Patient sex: F
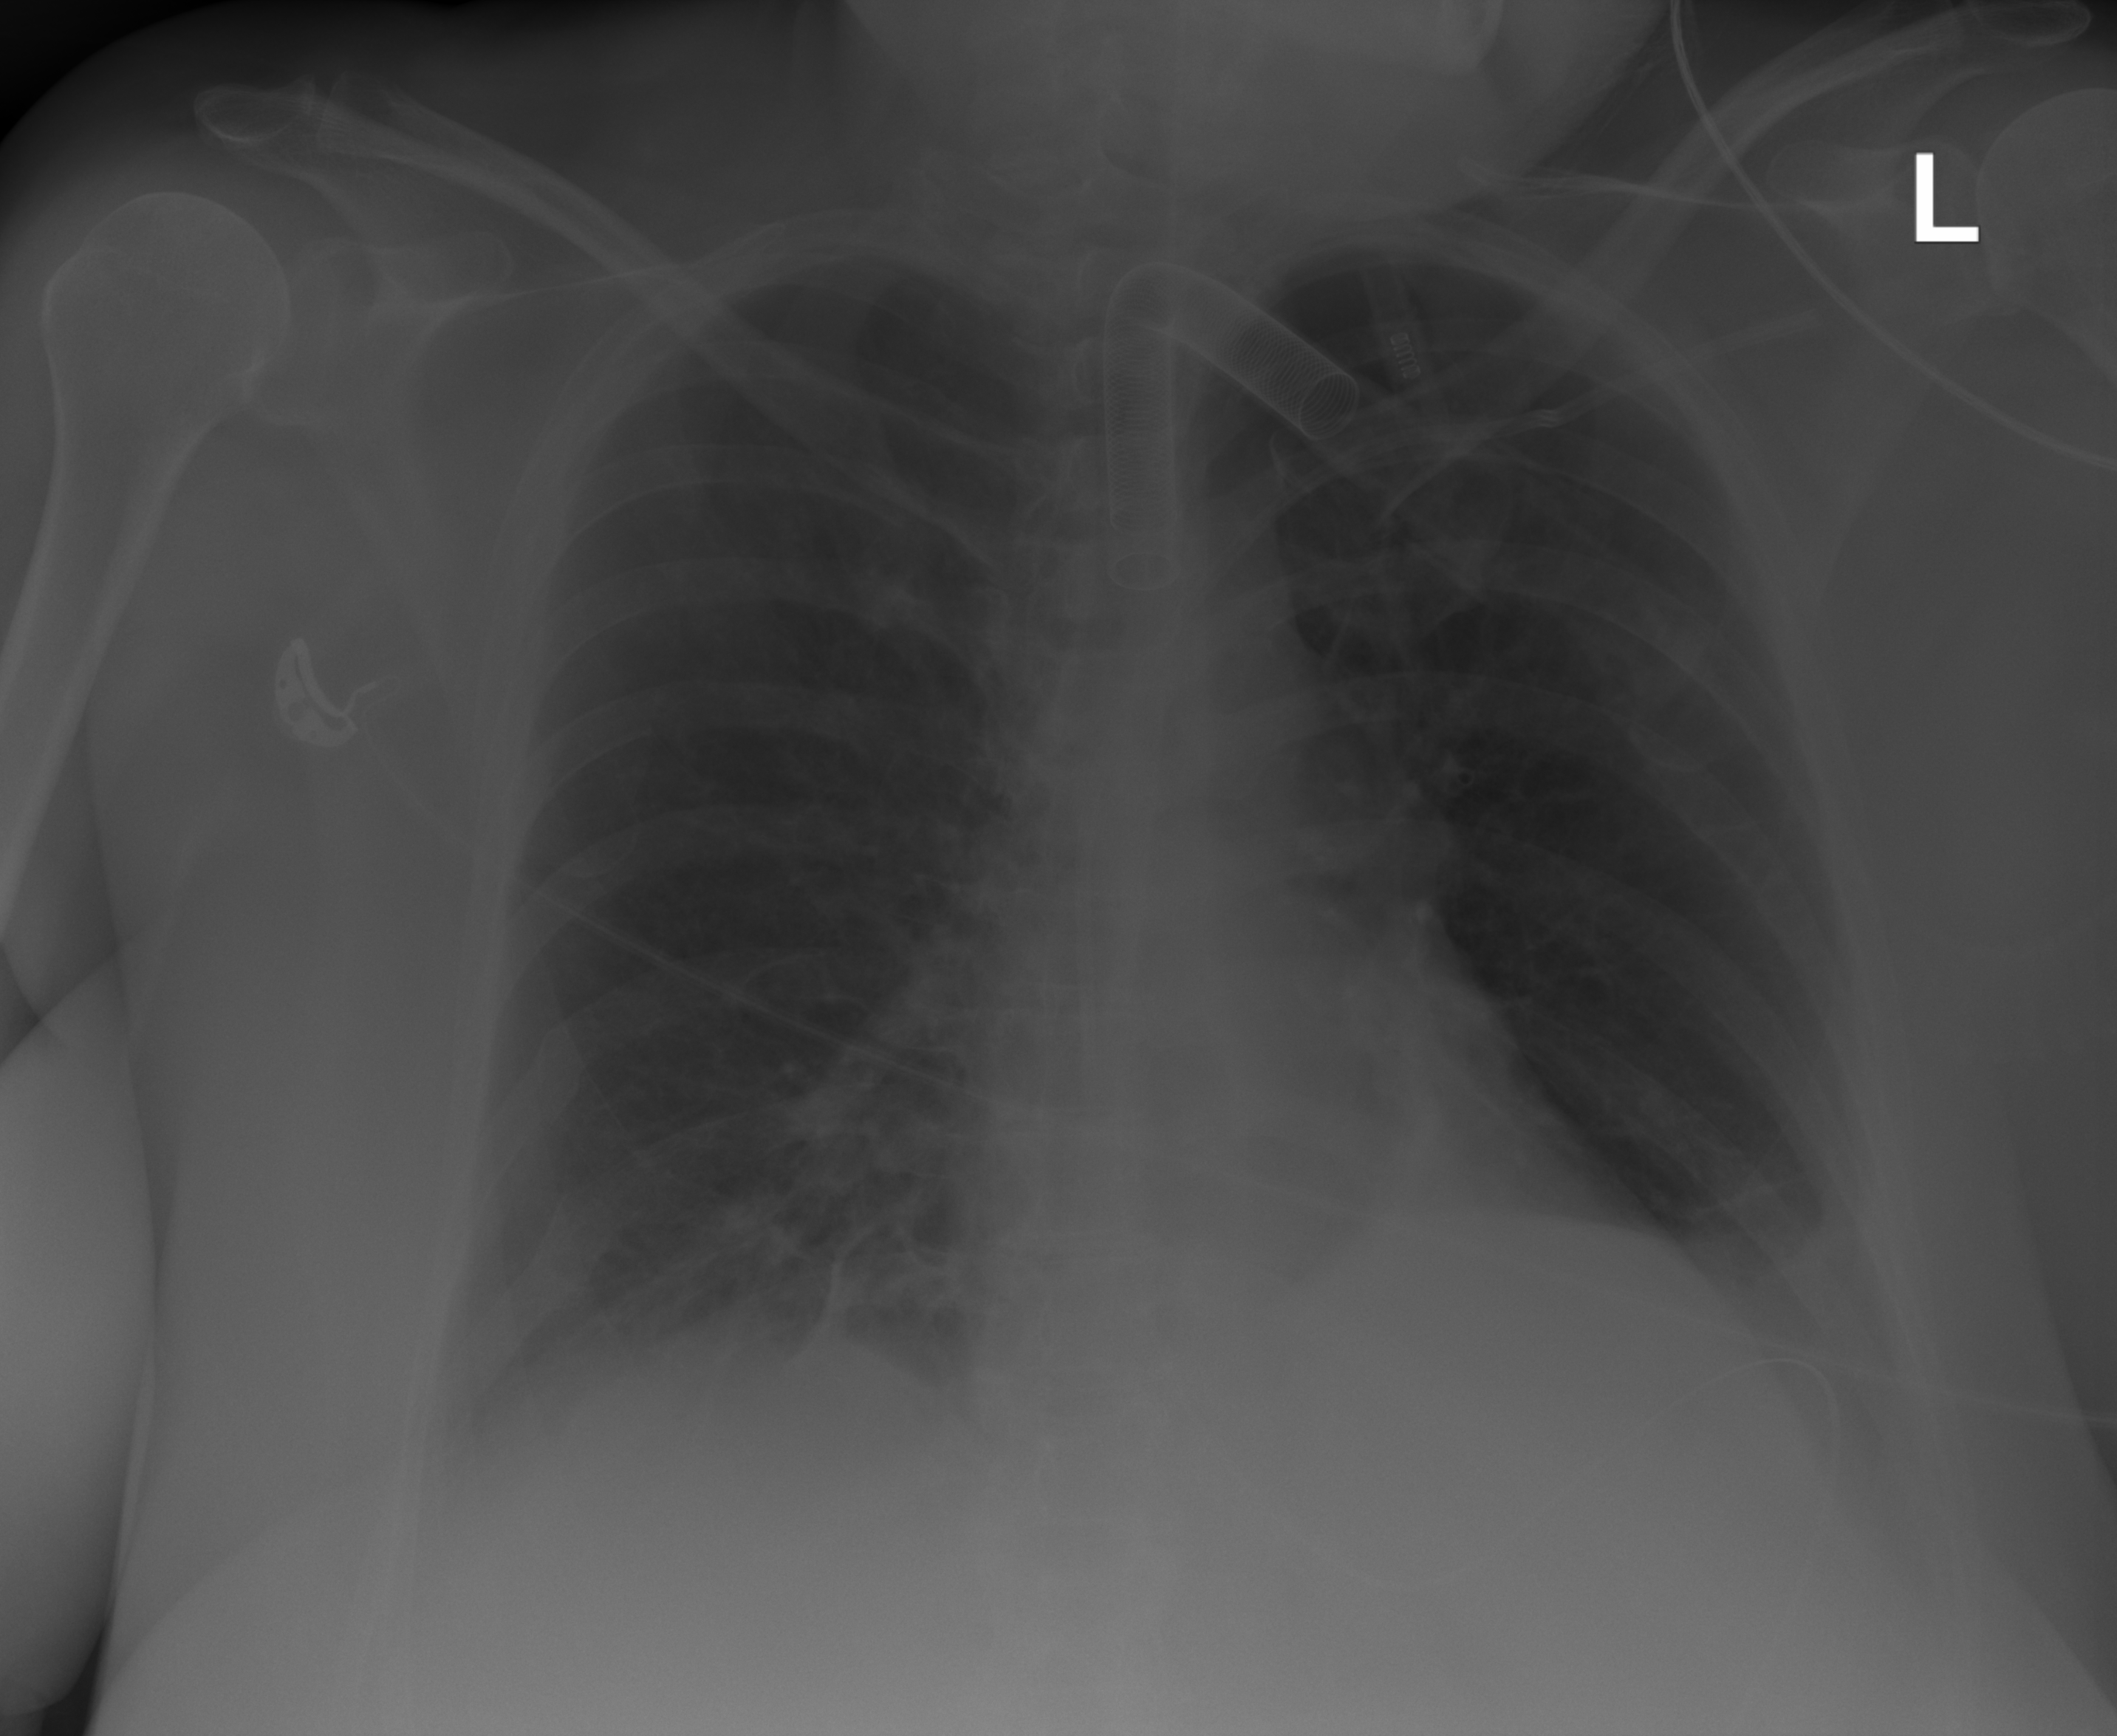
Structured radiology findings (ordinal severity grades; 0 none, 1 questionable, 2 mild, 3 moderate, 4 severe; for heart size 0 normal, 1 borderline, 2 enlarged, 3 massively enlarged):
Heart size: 0
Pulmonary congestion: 0
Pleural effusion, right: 2
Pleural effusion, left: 2
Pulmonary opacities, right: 0
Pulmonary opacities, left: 0
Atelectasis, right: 2
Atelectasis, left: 0